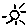
Label: sun